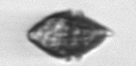
Label: Kryptoperidinium_triquetrum